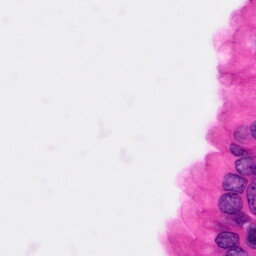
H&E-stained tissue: Pancreatic